I will show an image sequence of human cooking. I have annotated the images with numbered circles. Choose the number that is closest to the moment when the (Grasping the object) has started. You are a five-time world champion in this game. Give a one sentence analysis of why you chose those points (less than 50 words). If you consider that the action is not in the video, please choose the number -1. Provide your answer at the end in a json file of this format: {"points": []}
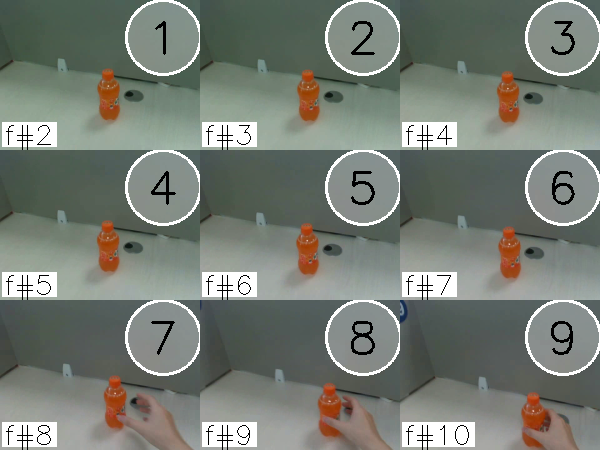
Frame 9 shows the clearest moment of hand-object contact.
{"points": [9]}